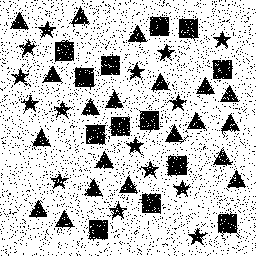
Squares: 13
Triangles: 20
Stars: 15
Total shapes: 48